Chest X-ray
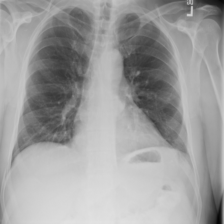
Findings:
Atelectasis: negative
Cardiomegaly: negative
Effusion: negative
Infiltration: negative
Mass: negative
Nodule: negative
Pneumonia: negative
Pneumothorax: negative
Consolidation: negative
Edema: negative
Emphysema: negative
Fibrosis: negative
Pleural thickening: negative
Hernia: negative